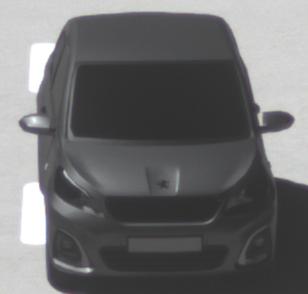
Make: Peugeot
Model: 108 1.0 VTi 68
Detailed model: 108
Model produced from: 2015/03
Model produced until: 2016/10
Doors: 3
Color: gray
Road condition: dry road
Daytime: midday
Contrast: medium contrast